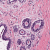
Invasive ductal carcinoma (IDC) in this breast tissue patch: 0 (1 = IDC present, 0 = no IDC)